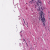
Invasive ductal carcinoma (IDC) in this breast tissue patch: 0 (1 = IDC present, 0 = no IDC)